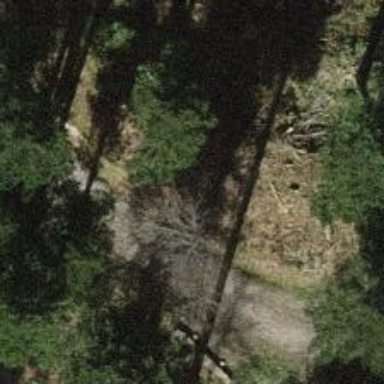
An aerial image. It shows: Gravel path with excellent visibility for trails.